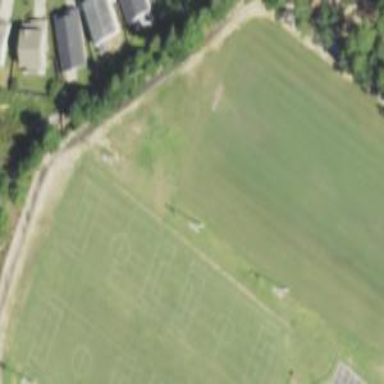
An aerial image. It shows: Soccer pitch for leisure land activities.